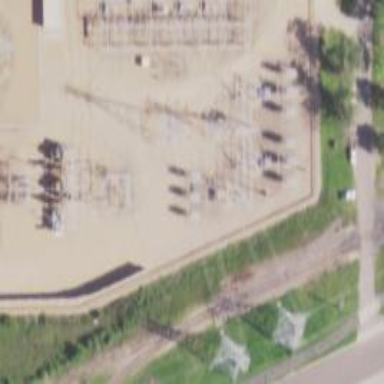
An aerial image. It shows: Lattice structure tower used for power distribution.